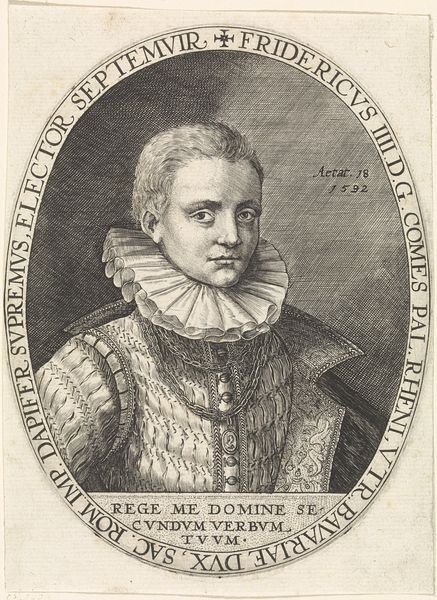
Titel: Portret van Frederik IV van de Palts
Künstler: Crispijn van de (I) Passe
Standort: Amsterdam
Institution: Rijksmuseum
Schlagwörter: mann, alt, kragen, halskrause, portrait, porträt, rundbild, schrift, junge, knöpfe, radierung, text, uniform, herrscher, fürst, rüstung, wappen, 1592, jahrszahl